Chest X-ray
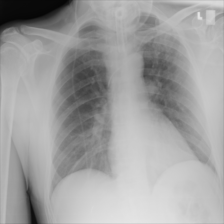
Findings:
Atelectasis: negative
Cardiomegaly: negative
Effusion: negative
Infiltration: negative
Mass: negative
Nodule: negative
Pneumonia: negative
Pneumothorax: negative
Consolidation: negative
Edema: negative
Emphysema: negative
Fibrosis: negative
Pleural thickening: negative
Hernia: negative